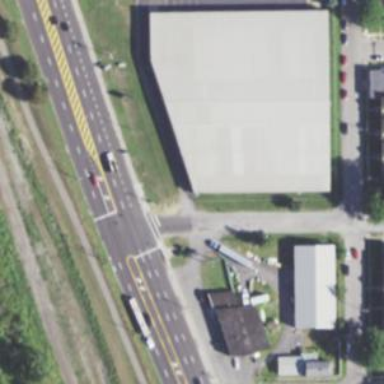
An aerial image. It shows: Commercial building.